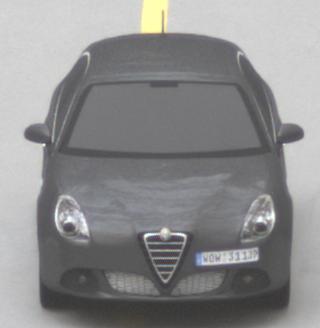
Make: Alfa Romeo
Model: Giulietta 1.4 TB 16V
Detailed model: Giulietta (940)
Model produced from: 2010/05
Model produced until: 2013/03
Doors: 5
Color: gray
Road condition: dry road
Daytime: morning or afternoon
Contrast: low contrast